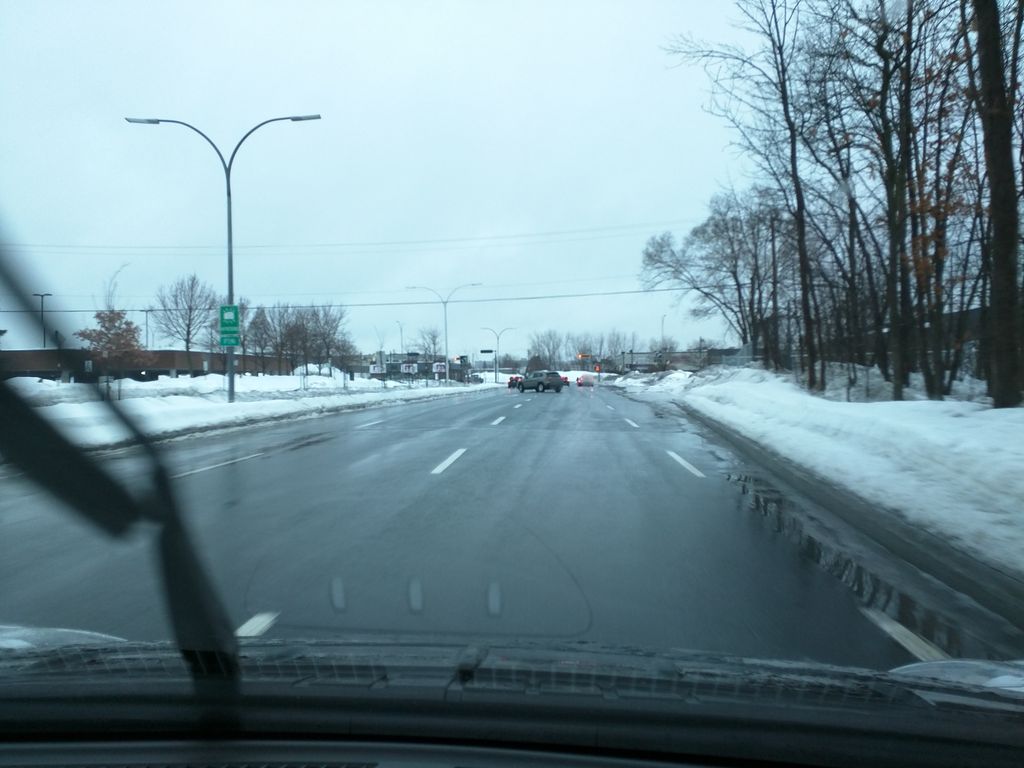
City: montreal